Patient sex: F
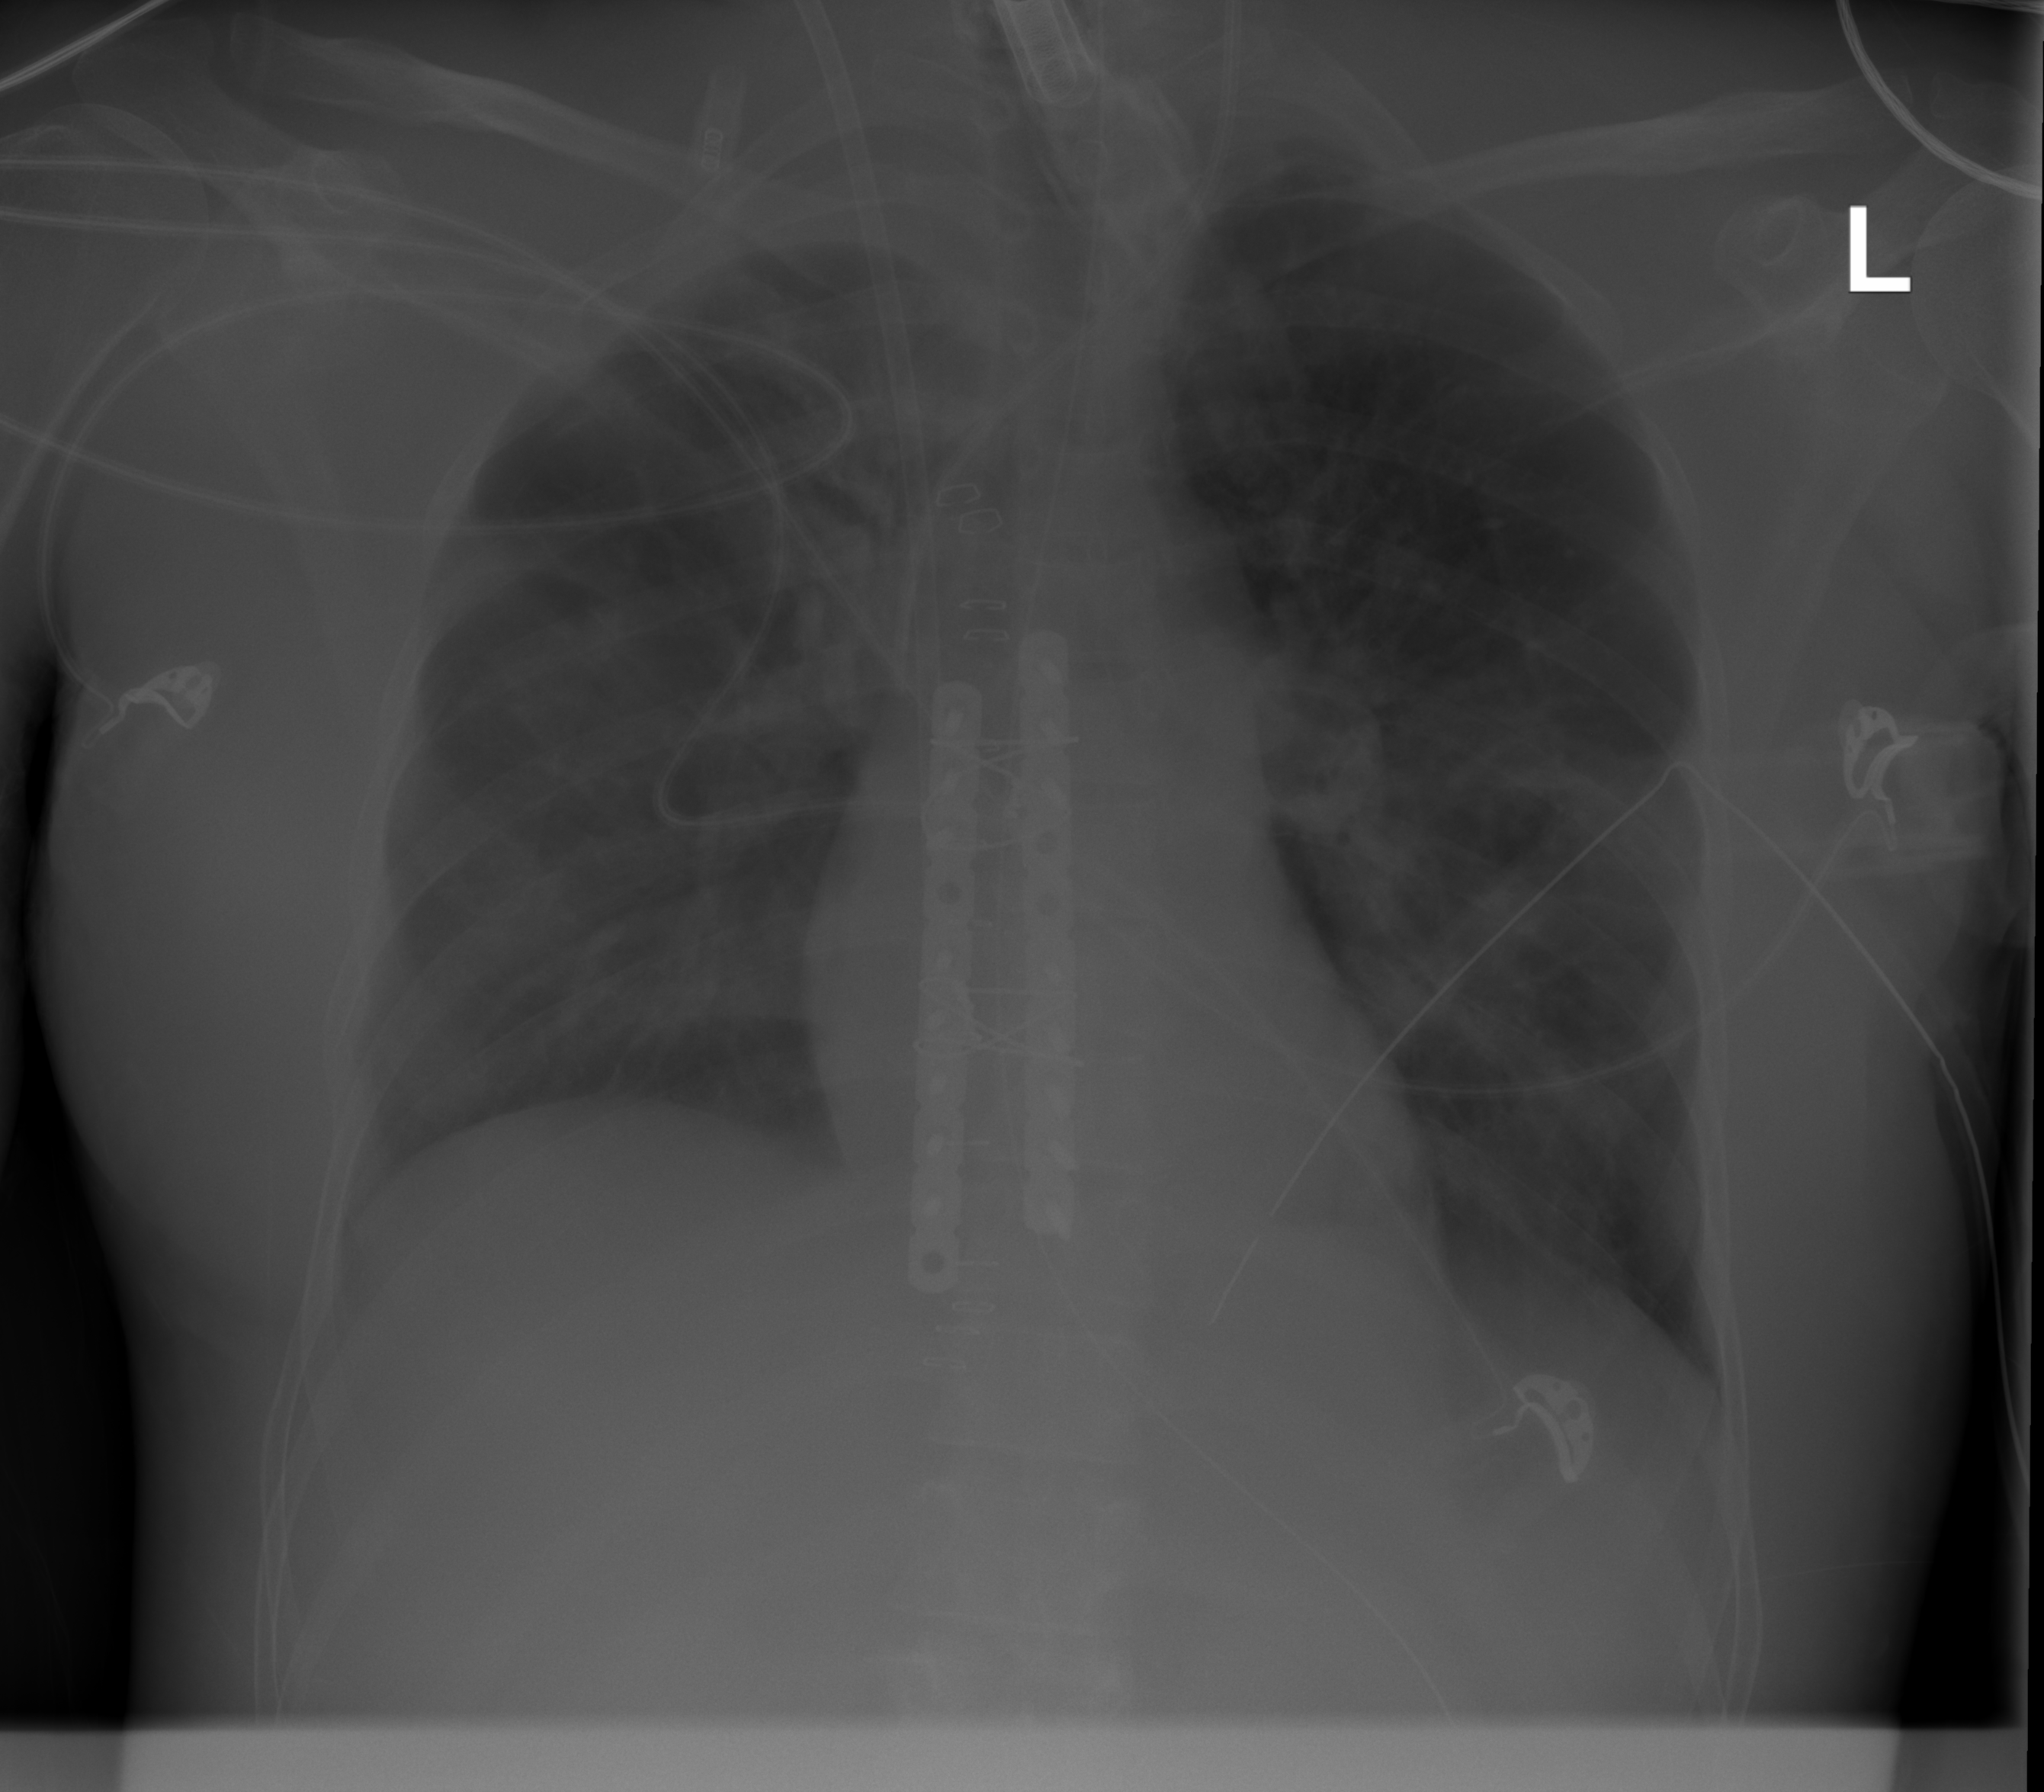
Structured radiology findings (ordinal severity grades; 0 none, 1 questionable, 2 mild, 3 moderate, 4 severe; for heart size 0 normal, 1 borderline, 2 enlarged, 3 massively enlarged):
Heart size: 0
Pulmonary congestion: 0
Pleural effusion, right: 2
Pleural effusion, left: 2
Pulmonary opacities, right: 0
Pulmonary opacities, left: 2
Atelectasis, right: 2
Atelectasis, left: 2